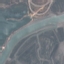
Land use / land cover: River